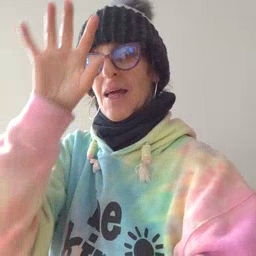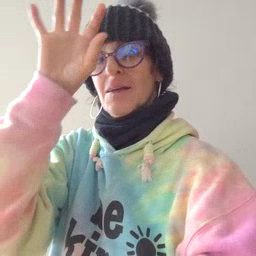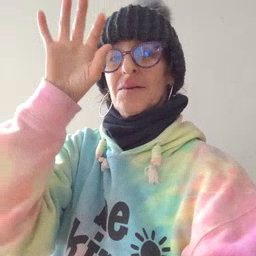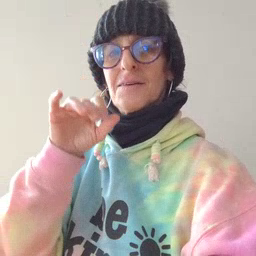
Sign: cloud